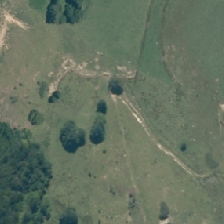
Land cover: low_producing_grassland